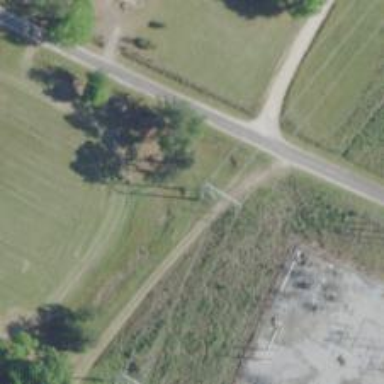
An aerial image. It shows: H-frame designed tower for power lines.